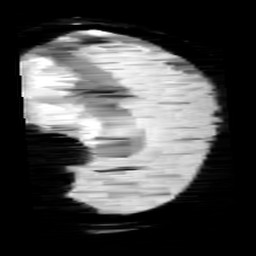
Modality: minIP
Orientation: sagittal
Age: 9
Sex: male
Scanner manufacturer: siemens
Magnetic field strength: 3 T
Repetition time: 0.027 s
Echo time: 0.02 s